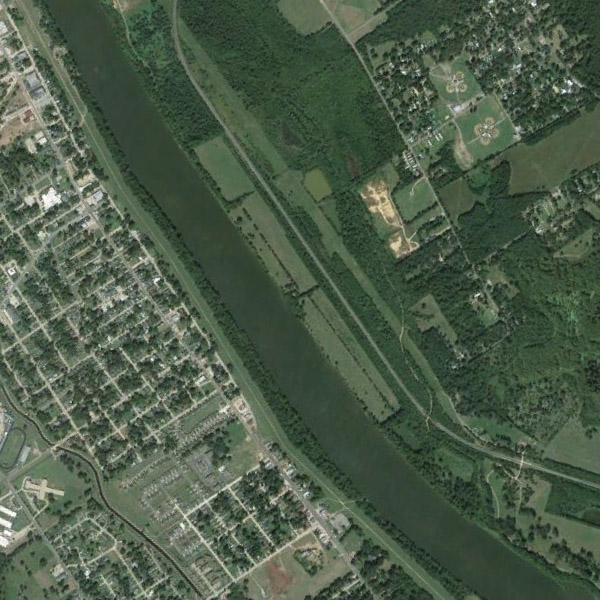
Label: River